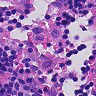
Metastatic tissue present: no